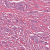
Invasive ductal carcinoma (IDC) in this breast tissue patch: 1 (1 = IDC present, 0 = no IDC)